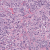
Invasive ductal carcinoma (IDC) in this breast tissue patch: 1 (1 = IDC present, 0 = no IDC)